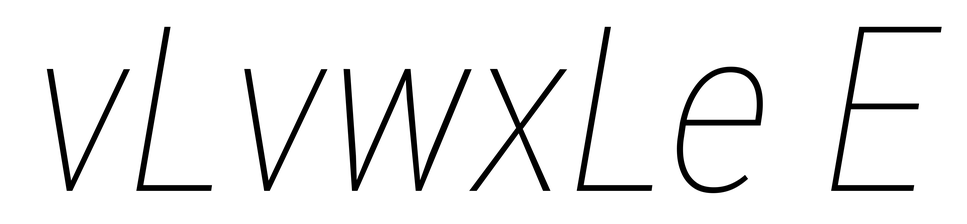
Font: Roboto-Italic_Condensed_Thin_Italic